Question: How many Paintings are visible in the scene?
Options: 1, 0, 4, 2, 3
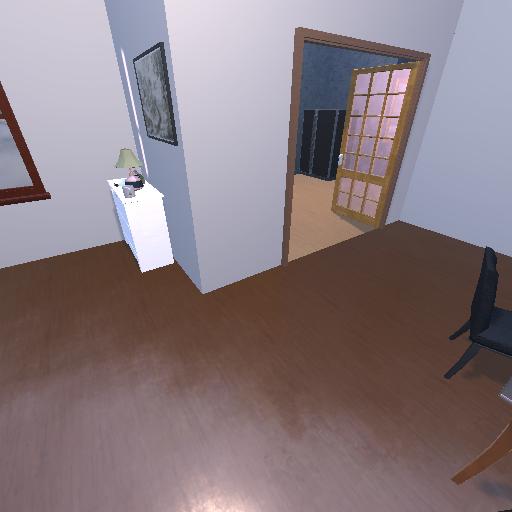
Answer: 1